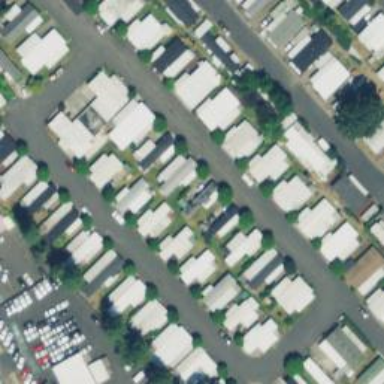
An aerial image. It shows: Residential area known as trailer park.